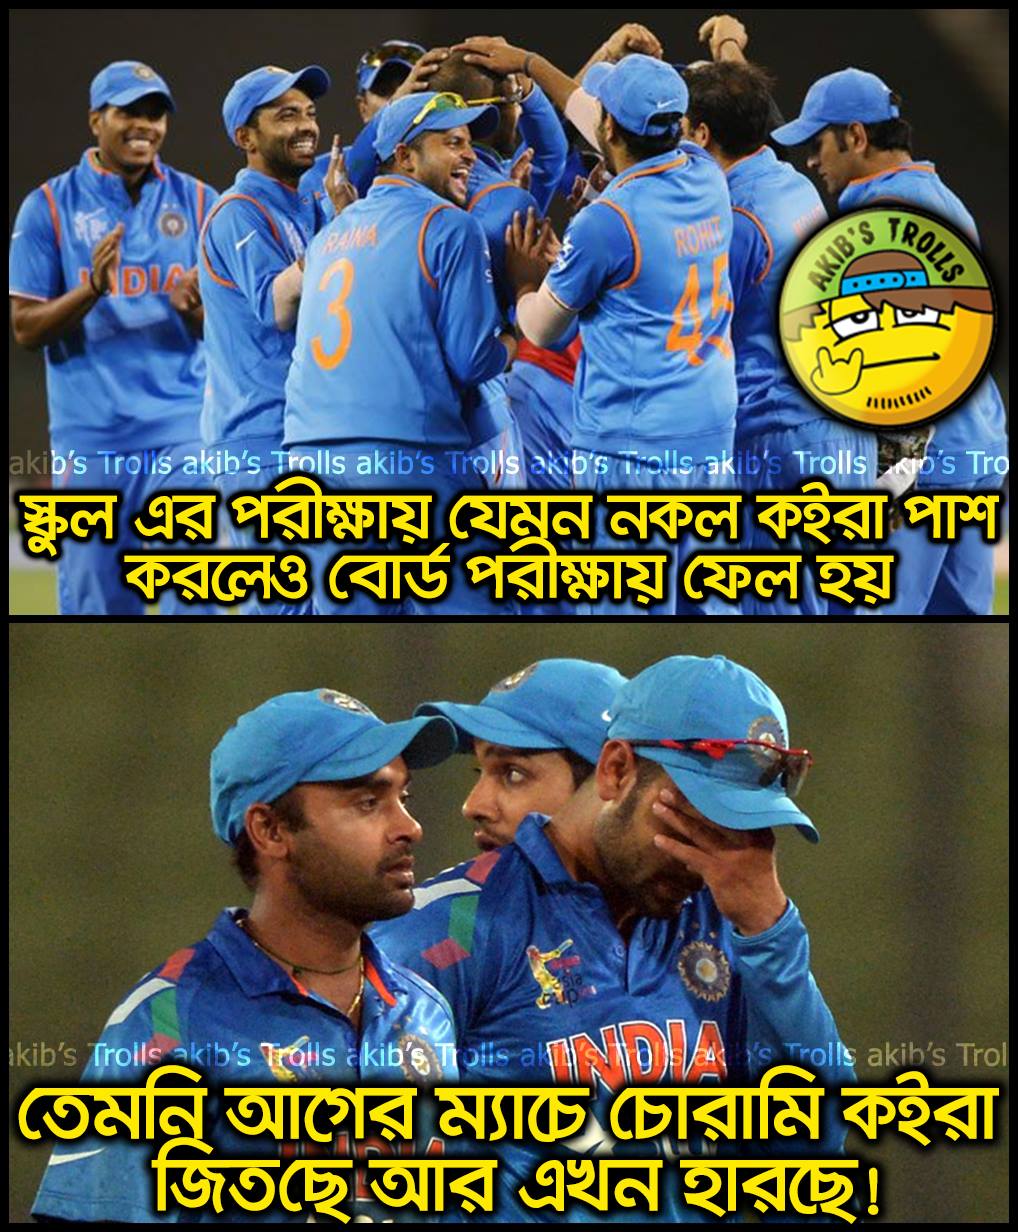
Caption: স্কুল এর পড়িক্ষায় যেমন নকল কইরা পাশ করলেও বোর্ড পরীক্ষায় ফেল হয় তেমনি আগের ম্যাচ চোরামি কইরা জিতেছে আর এখন হারছে!
Label: hate